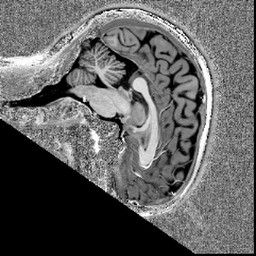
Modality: UNIT1
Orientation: sagittal
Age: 35
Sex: female
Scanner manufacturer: siemens
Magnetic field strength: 7 T
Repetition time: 4.3 s
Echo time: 0.00227 s